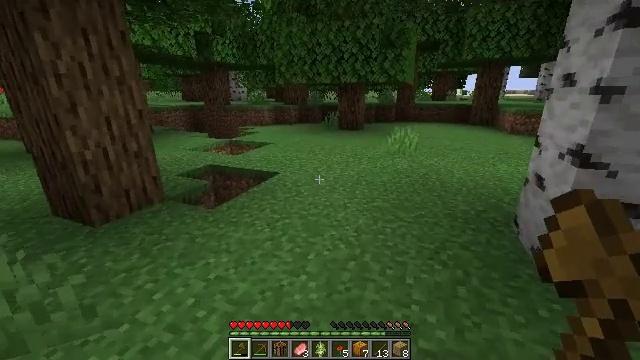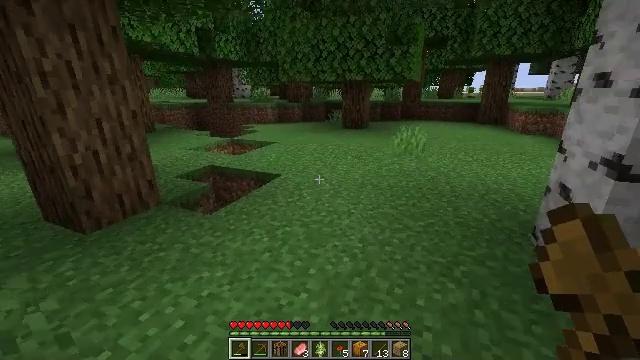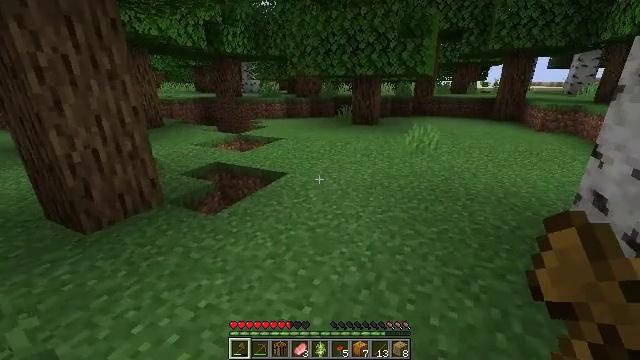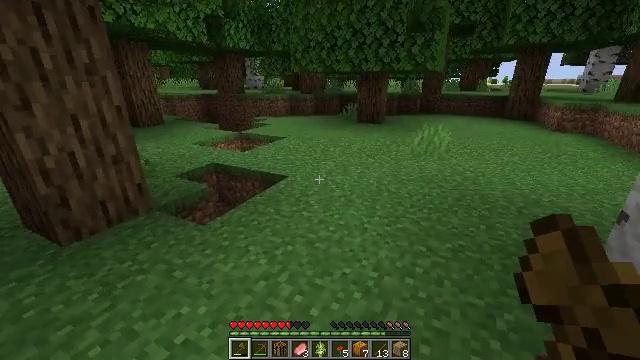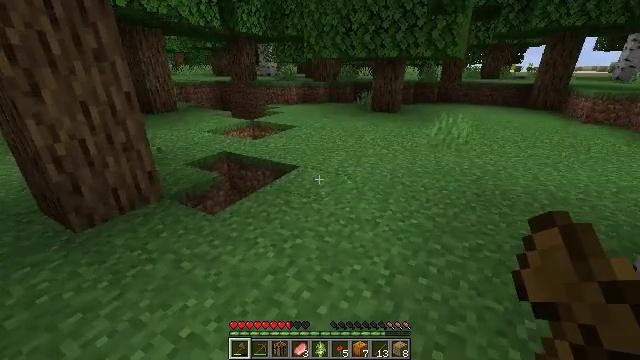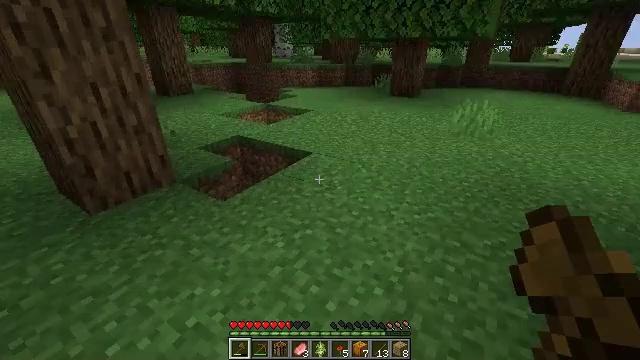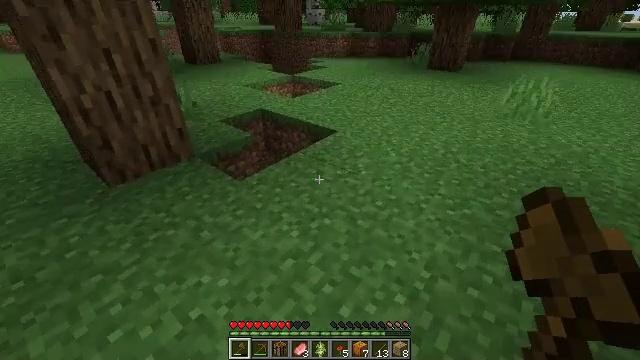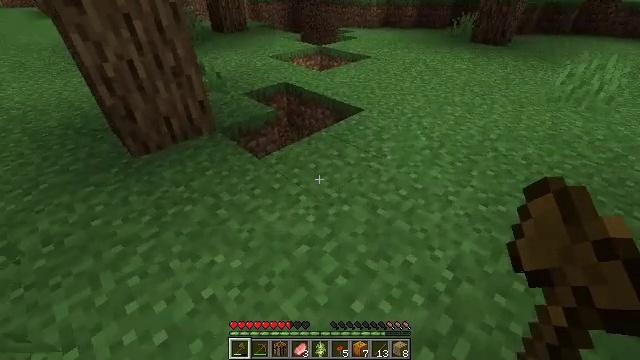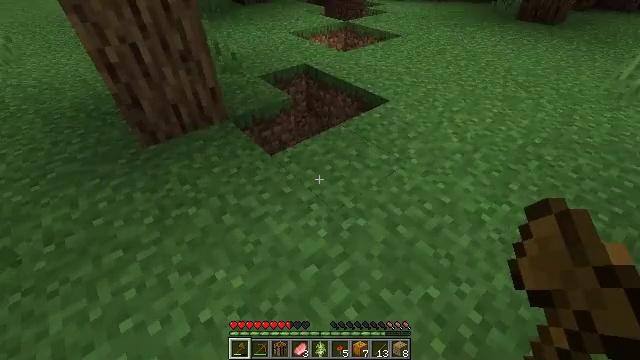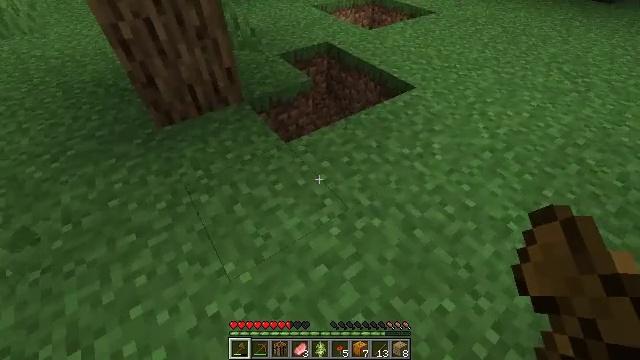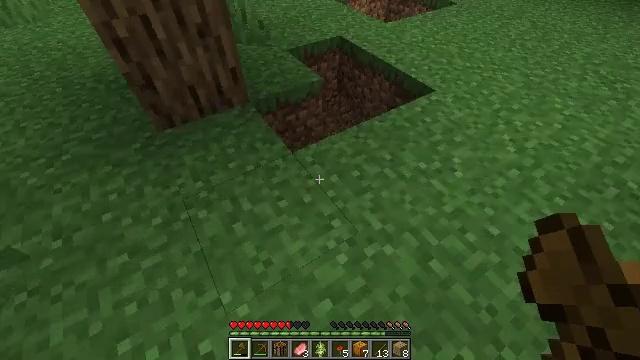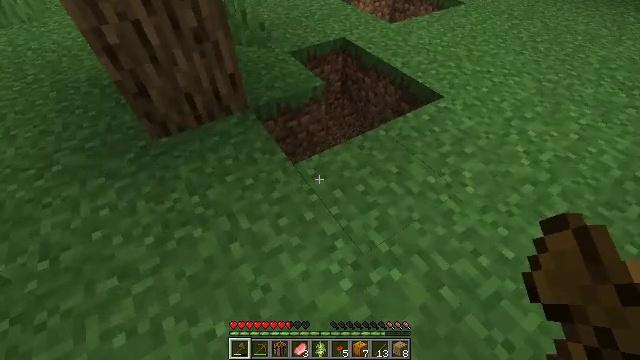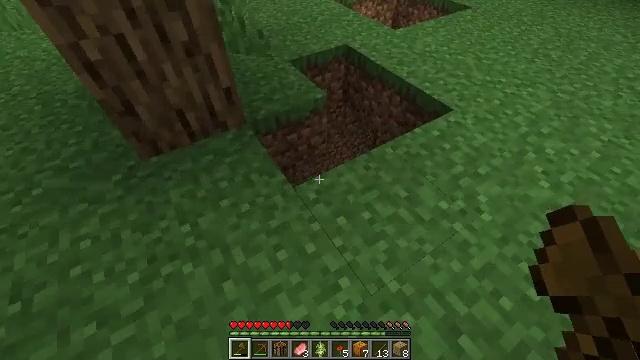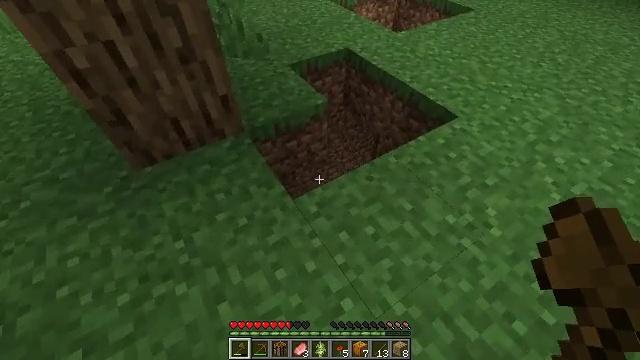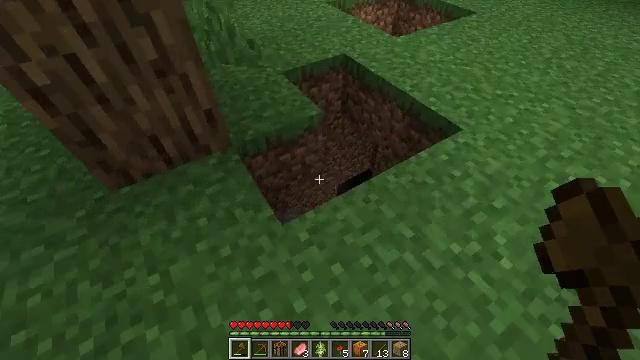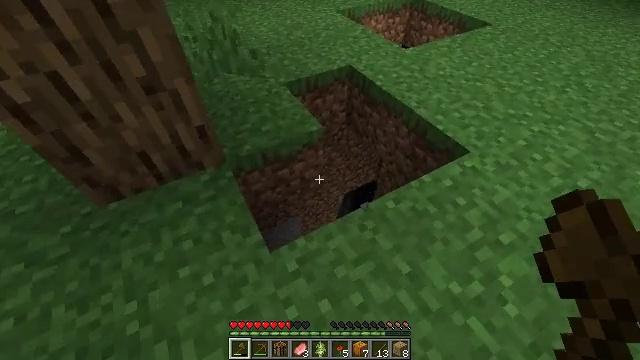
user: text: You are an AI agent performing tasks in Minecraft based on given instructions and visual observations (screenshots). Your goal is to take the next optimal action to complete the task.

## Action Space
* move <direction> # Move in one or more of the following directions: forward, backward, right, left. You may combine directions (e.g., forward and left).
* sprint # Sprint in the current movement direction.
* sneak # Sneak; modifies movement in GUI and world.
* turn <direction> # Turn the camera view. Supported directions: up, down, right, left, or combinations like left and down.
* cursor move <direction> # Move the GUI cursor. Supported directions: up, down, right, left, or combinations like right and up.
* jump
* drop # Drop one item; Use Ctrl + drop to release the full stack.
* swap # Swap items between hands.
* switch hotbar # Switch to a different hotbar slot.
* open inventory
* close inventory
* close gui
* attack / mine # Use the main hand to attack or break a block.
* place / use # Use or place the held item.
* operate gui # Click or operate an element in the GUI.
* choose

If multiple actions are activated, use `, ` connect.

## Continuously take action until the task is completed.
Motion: motion action
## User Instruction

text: Mine the grass in the plains.
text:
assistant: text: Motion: move forward, sprint
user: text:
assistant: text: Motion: move forward, sprint, turn left and down
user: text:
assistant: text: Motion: move forward, turn left
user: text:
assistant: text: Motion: move forward, turn left and down
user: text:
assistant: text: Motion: move forward, turn left and down
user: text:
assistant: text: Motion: move forward, turn left and down
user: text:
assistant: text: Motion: move forward, turn left and down
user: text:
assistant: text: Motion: move forward, turn left and down
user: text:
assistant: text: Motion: move forward, turn left and down
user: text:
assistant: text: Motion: move forward, turn left and down
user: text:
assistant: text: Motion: move forward
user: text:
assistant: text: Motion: move forward
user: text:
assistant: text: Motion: move forward
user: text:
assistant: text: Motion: move forward and move right
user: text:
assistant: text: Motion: move forward and move right, turn left
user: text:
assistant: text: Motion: move forward and move right, turn left
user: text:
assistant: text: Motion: move forward and move right
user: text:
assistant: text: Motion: move forward and move right
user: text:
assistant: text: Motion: move forward and move right, turn left and up
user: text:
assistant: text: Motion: move forward and move right, turn left and up
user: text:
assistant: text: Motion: move forward and move right, turn left and up
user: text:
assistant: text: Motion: move forward and move right, turn up
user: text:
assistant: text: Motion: move forward
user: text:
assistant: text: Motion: move forward
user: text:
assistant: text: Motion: move forward, turn down
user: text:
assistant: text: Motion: move forward and move right, turn down
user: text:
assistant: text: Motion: move forward and move right, turn right and down
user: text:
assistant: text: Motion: move forward and move right, turn down
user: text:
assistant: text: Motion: move forward and move right
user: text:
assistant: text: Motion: move forward and move right, turn left and down